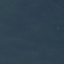
Land use / land cover class: SeaLake